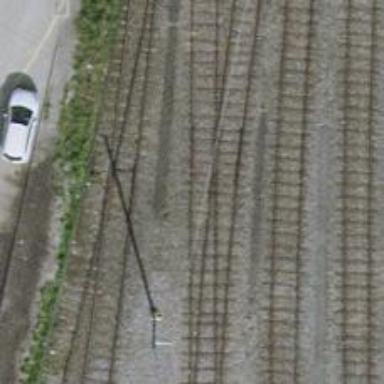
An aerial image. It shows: Single track railway siding.